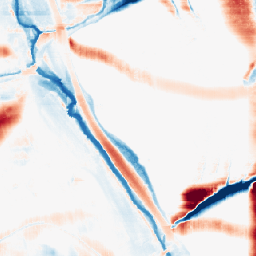
Category: morphological
Decomposition family: morphological_rect
Decomposition parameters: operation: average
width: 50
height: 20
Upsampling method: nearest
Upsampling parameters: scale: 4
Upsampling scale: 4